Question: I added a WebView to my app and I'm loading a page into it using this code:
'''
-(void)awakeFromNib{
NSString *resourcesPath = [[NSBundle mainBundle] resourcePath];
NSString *htmlPath = [resourcesPath stringByAppendingString:@"/calendarHTML/test.html"];
[[webView mainFrame] loadRequest:[NSURLRequest requestWithURL:[NSURL fileURLWithPath:htmlPath]]];
}
'''
However, when I run the app I receive the following error:
'''
Layout still needs update after calling -[WebHTMLView layout].
WebHTMLView or one of its superclasses may have overridden
-layout without calling super. Or, something may have dirtied
layout in the middle of updating it. Both are programming errors in
Cocoa Autolayout. The former is pretty likely to arise if some
pre-Cocoa Autolayout class had a method called layout, but it should be fixed.!
'''

What is causing this problem?
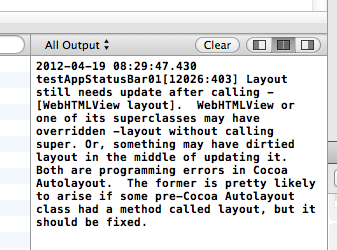
Answer: This is caused by the fact that the nib containing the window that you have placed the WebView into is using the new <URL> feature, introduced in Lion.
When a nib file has auto layout enabled, the window will call the '-layout' method on all 'NSView' objects in the window.
This causes a problem with 'WebView' because it had a method named '-layout' before it the method was added to the 'NSView' API in Lion, and 'WebView''s 'layout' method does not understand auto layout.
Probably the best fix for the time being is to use the old autoresizing mask method of laying out the views in your window. As Xcode now creates nib files with autolayout enabled, you need to disable it yourself.
You can do that in the File inspector for your nib file, by disabling the 'Use Auto Layout' checkbox.

After you do this, you'll need to make sure that all the views in the nib have the correct autoresizing settings in the Size tab of the view inspector.